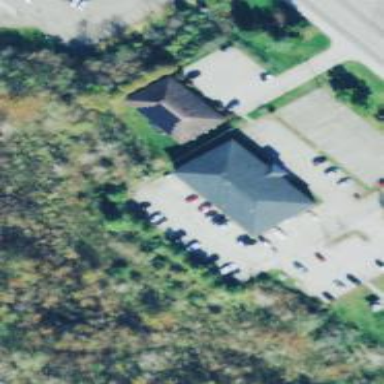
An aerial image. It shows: Commercial building housing clinic.